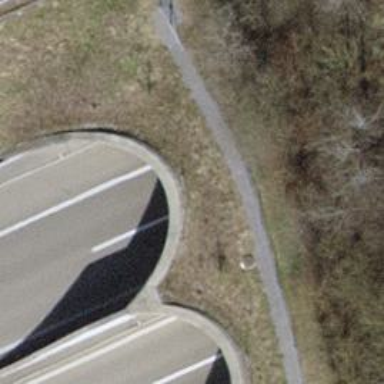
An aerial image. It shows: Tunnel on the motorway.